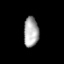
Tissue: prostate
Cell type: T cells
Senescence score: 0.7187
Nuclear area (px): 435
Mean DAPI intensity: 171.048